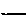
Label: line